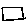
Label: square